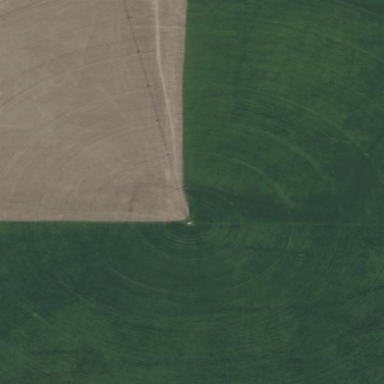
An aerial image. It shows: Farmland with pivot irrigation system.